Field crop: maize
Growth stage: 2
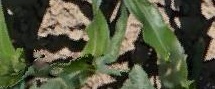
Species: maize